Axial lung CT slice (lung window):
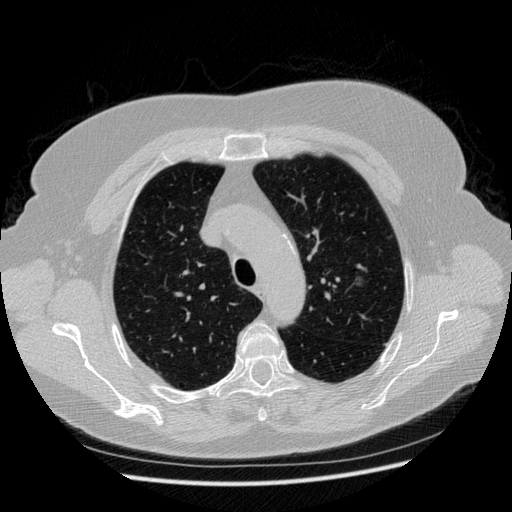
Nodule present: yes
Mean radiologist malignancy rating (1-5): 3.5